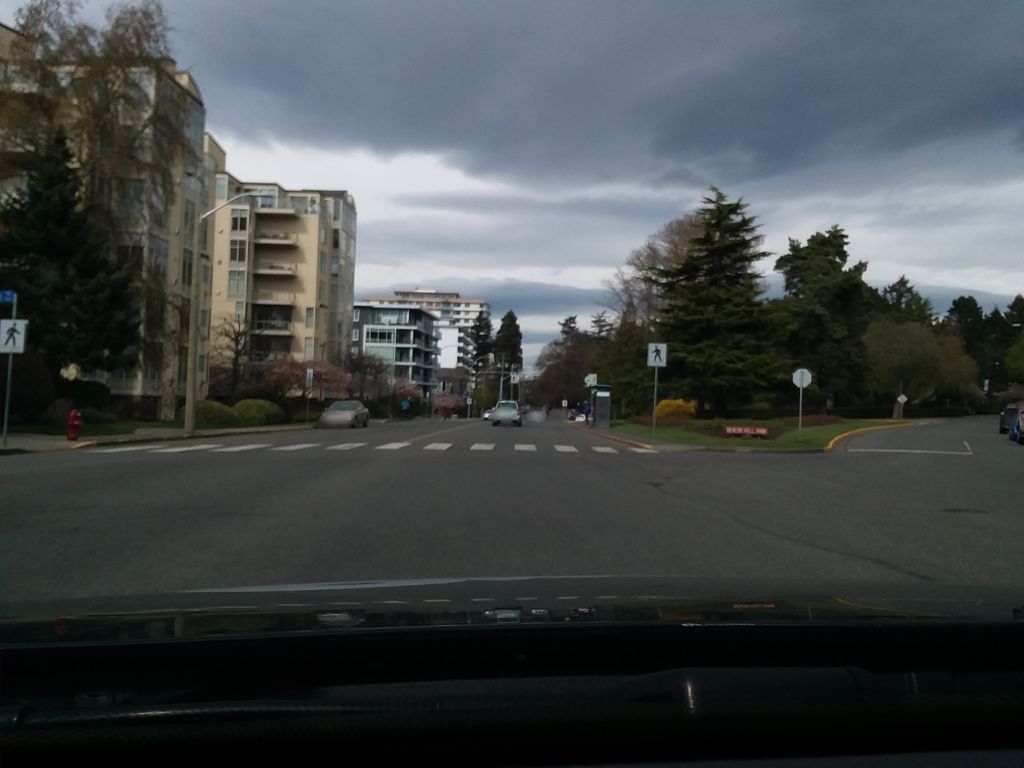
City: victoria